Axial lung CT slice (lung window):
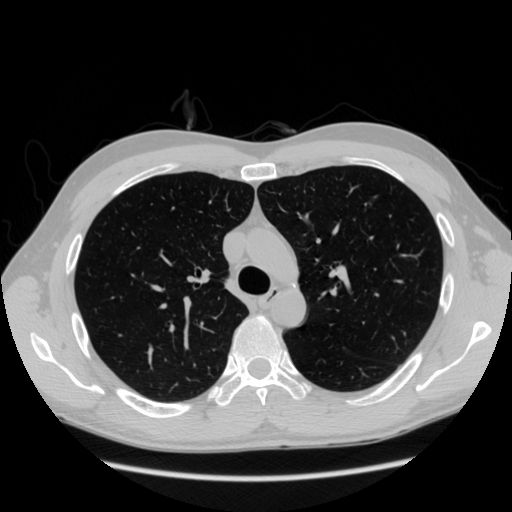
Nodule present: no